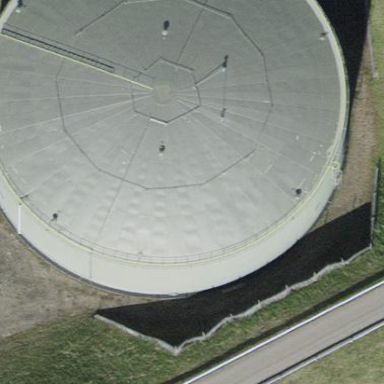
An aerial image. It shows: Building with storage tank.